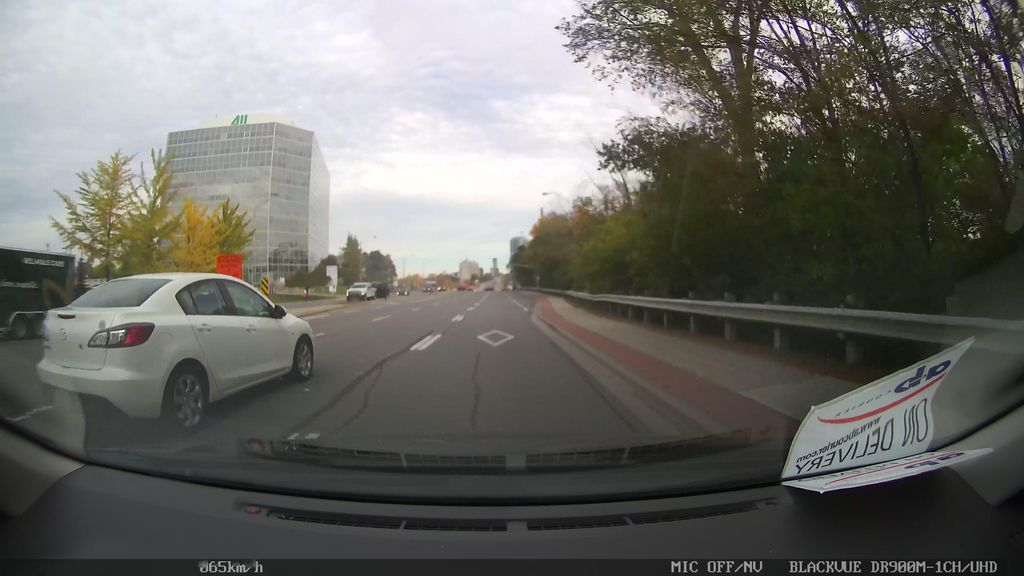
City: toronto